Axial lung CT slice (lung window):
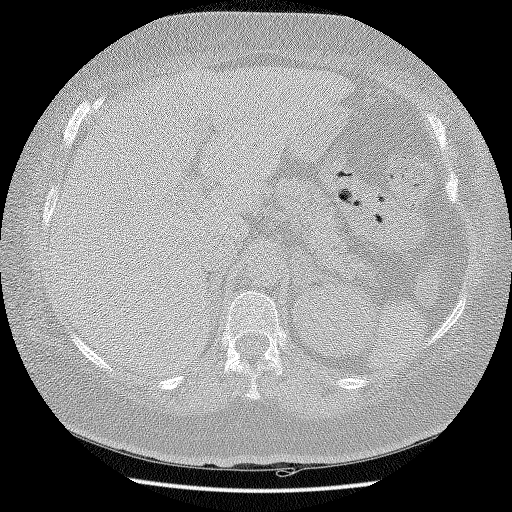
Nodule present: no